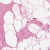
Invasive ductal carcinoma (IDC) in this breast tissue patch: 0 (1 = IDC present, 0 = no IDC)